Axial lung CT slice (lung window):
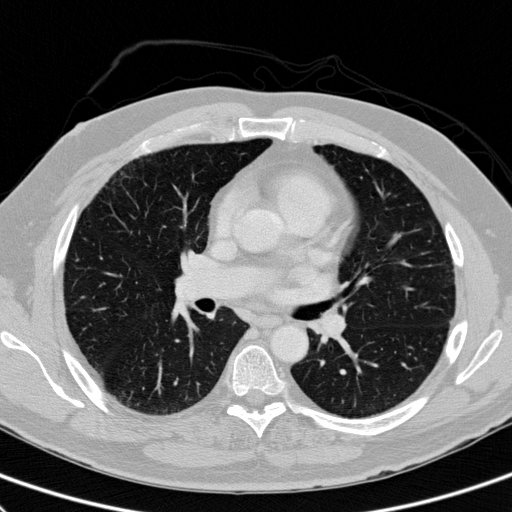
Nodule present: no